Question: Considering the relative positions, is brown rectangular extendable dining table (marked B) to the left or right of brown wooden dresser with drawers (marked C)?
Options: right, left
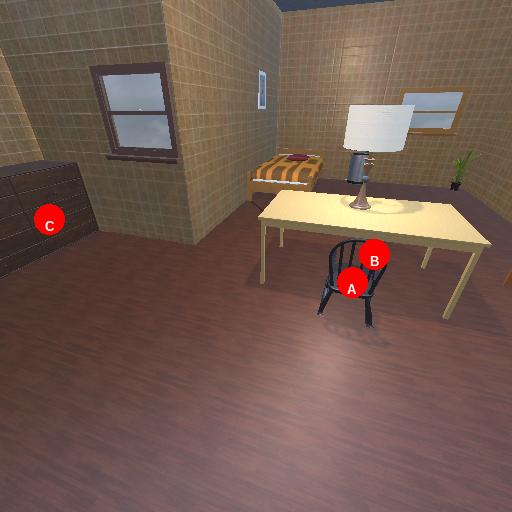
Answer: right